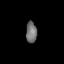
Tissue: lung
Cell type: Epithelial cells
Senescence score: 0.191
Nuclear area (px): 236
Mean DAPI intensity: 108.775